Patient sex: F
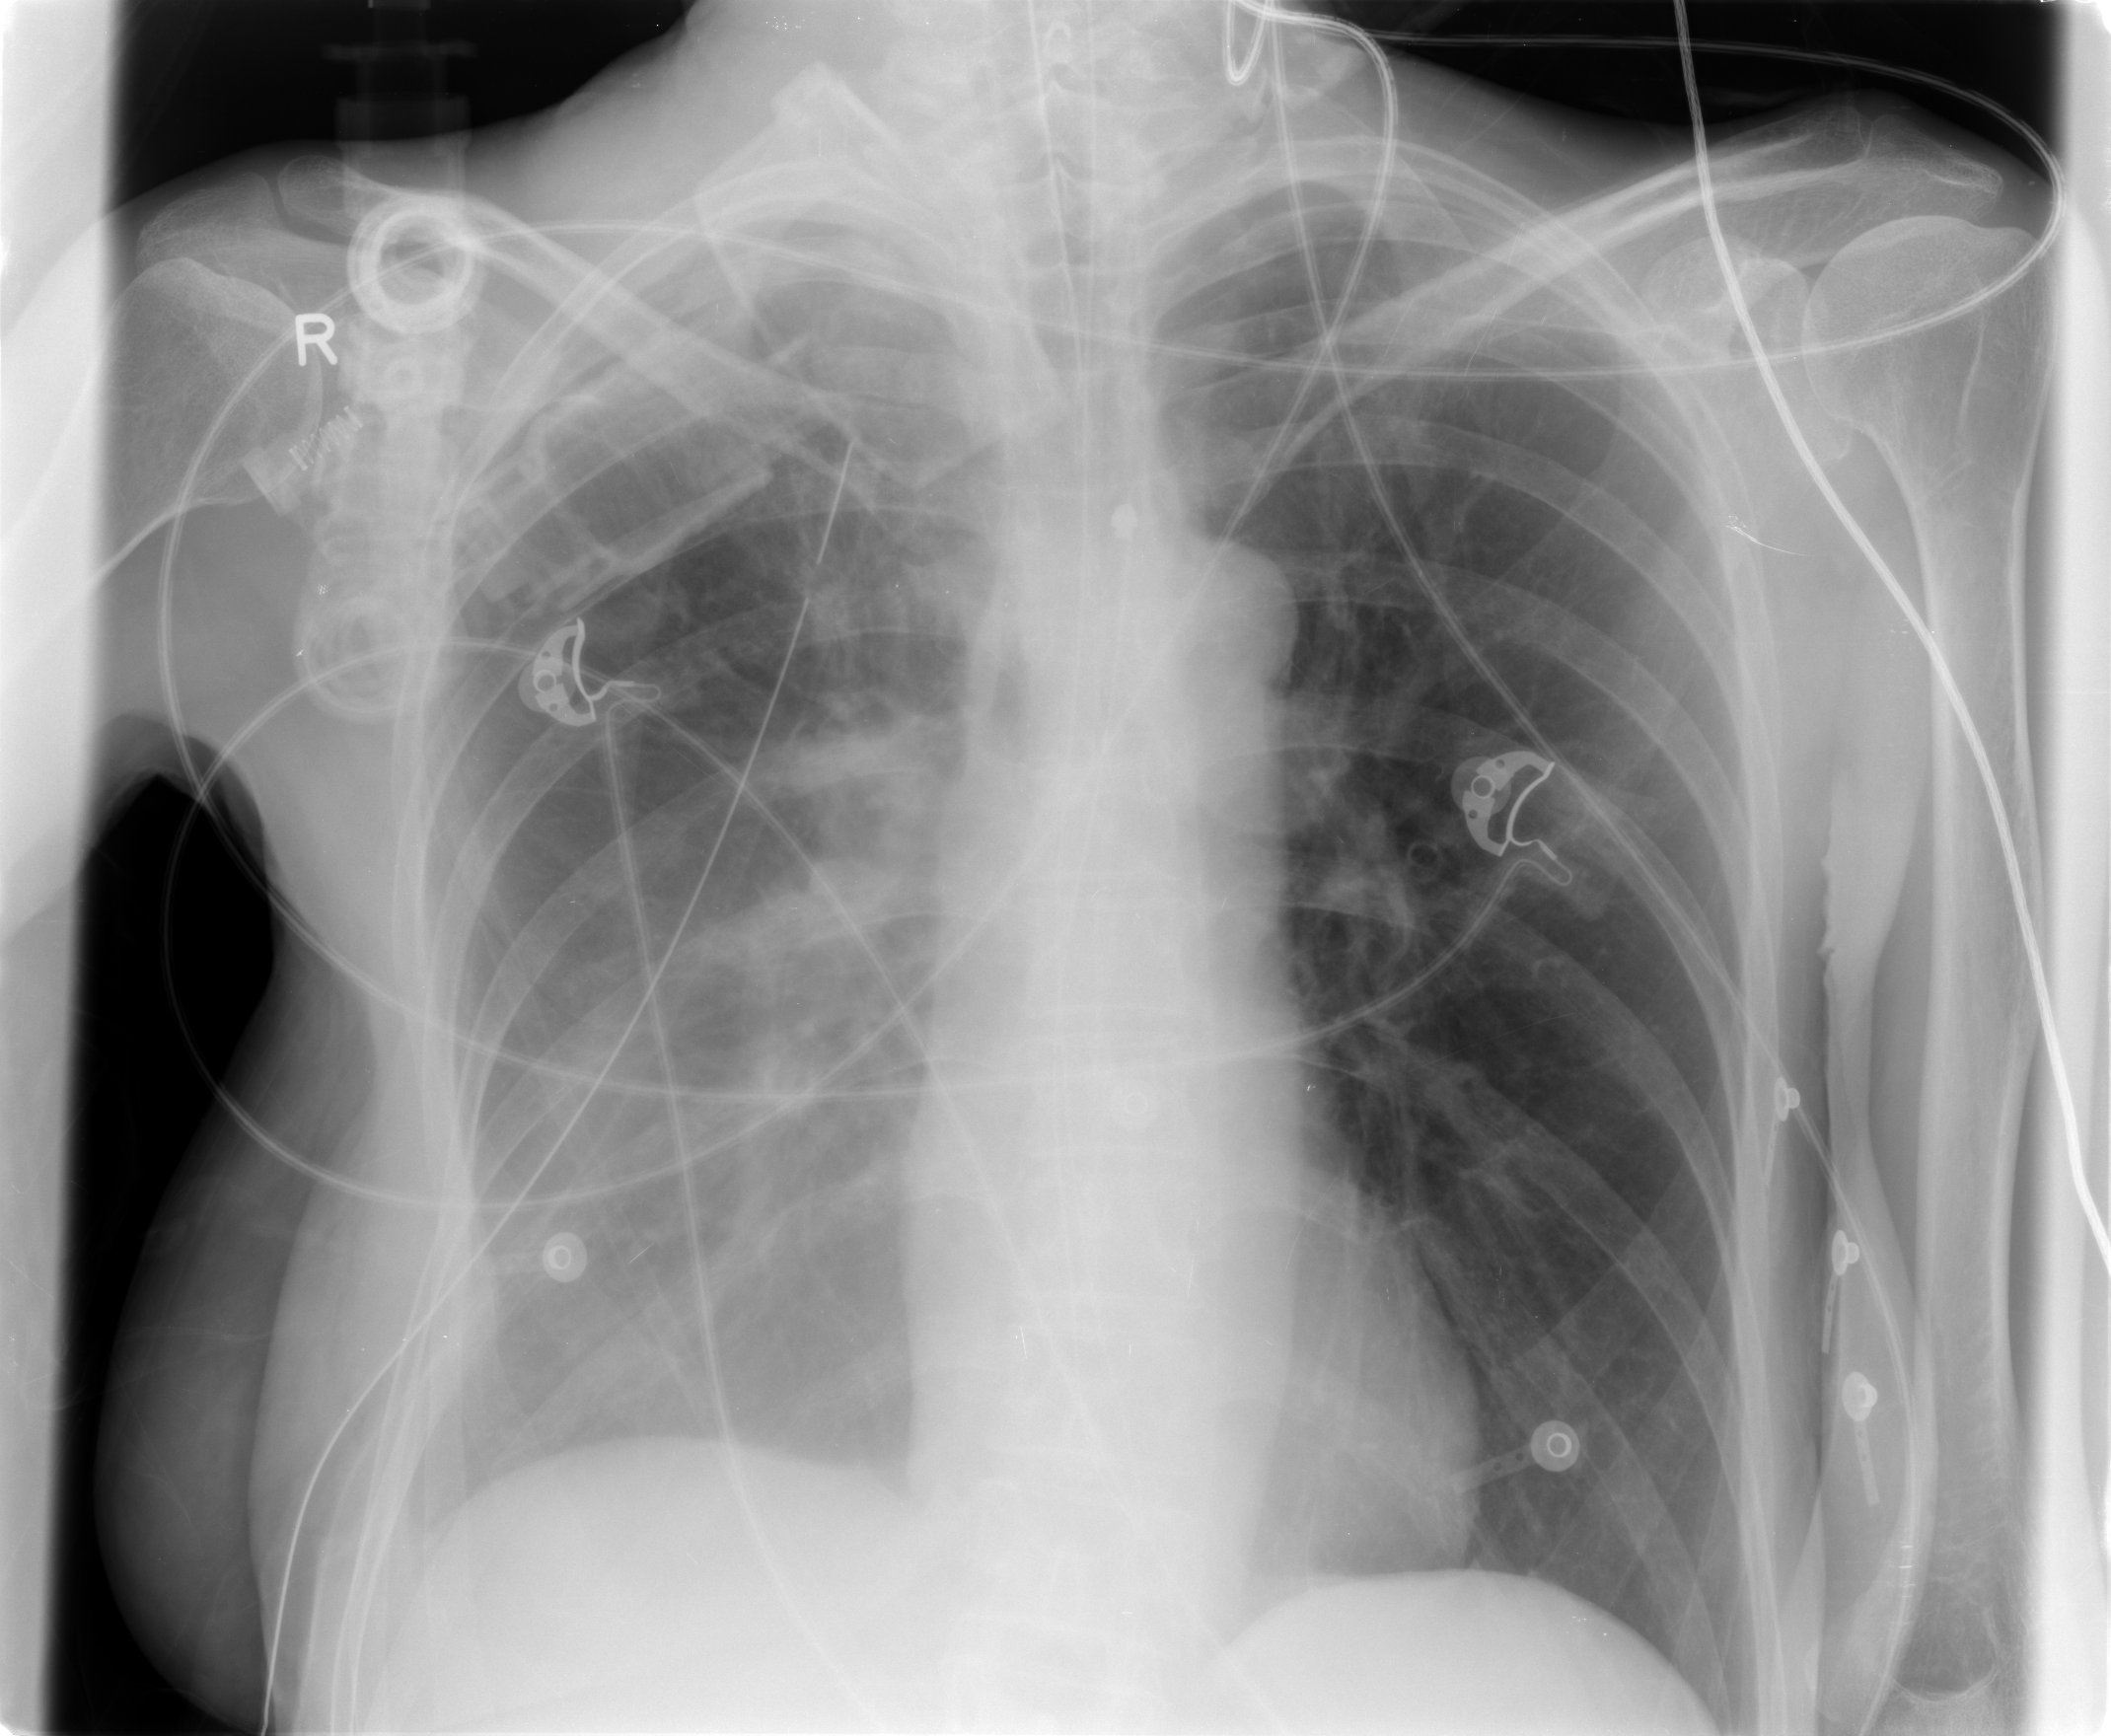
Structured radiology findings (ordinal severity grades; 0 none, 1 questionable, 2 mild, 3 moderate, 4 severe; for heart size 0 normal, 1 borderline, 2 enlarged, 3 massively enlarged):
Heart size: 0
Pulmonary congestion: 0
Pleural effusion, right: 3
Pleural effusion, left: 0
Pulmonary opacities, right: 0
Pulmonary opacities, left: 0
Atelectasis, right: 2
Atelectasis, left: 0